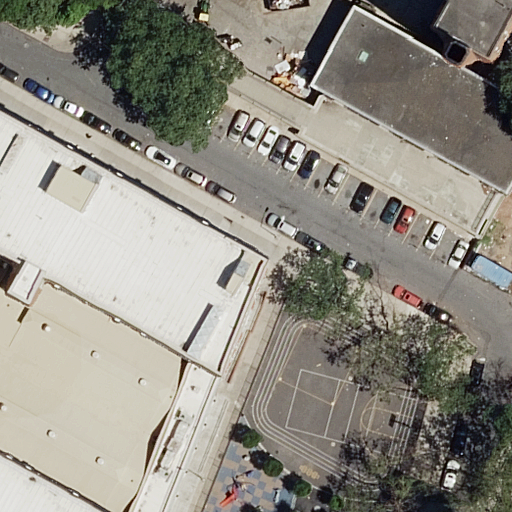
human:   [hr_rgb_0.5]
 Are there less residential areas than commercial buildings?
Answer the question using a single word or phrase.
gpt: no

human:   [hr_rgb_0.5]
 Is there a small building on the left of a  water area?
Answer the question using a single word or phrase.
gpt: no

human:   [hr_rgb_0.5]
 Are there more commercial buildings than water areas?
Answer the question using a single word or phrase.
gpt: no

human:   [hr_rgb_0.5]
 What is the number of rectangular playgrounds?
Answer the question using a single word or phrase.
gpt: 1

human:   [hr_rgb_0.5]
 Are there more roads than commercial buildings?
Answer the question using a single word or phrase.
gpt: yes

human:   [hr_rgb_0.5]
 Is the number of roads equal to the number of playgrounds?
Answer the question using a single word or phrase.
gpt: no

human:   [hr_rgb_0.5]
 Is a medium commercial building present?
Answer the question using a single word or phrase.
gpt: no

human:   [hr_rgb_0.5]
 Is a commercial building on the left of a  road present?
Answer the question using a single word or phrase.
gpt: no

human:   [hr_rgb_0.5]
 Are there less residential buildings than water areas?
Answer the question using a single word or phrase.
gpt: no

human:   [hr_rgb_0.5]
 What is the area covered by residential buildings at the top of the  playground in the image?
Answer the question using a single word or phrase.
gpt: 321m2

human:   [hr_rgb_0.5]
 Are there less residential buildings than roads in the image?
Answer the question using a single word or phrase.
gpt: yes

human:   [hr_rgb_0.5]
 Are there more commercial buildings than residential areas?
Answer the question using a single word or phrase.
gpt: no

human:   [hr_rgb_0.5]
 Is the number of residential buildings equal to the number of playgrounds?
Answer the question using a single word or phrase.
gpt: no

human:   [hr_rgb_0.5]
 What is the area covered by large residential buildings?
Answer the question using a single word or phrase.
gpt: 0m2

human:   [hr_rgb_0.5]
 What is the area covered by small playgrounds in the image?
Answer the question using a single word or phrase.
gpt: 0m2

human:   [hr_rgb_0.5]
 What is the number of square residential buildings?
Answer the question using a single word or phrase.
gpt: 0

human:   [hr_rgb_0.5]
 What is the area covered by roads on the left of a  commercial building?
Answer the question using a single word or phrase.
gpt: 0m2

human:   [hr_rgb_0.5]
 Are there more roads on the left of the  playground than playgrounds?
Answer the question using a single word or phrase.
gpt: yes

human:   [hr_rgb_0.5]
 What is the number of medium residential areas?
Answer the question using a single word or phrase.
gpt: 0

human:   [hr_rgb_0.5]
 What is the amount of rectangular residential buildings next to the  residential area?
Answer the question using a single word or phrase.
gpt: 2

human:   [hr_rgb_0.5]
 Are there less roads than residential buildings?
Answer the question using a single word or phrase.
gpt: no

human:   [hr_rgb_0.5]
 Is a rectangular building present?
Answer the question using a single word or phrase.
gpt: yes

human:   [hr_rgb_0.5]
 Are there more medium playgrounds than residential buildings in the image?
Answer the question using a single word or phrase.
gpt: no

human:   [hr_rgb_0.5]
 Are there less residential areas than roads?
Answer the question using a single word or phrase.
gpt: yes

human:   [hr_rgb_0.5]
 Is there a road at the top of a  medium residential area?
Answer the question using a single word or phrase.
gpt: no

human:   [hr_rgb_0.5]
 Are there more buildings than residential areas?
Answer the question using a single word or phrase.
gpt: yes

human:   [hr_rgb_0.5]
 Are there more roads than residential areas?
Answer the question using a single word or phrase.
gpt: yes

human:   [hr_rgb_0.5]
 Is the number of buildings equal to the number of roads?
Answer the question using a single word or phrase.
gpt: no

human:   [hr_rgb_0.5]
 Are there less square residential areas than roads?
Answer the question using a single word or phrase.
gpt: yes

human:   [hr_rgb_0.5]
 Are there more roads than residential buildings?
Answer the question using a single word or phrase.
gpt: yes

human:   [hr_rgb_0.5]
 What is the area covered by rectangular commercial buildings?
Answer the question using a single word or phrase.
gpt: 0m2

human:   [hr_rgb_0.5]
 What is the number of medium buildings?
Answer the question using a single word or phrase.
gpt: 2

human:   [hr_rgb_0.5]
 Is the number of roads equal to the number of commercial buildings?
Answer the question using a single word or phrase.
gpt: no

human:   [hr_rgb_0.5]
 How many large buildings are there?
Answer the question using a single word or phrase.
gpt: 0

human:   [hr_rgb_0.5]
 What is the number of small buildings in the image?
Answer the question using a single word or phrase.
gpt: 1

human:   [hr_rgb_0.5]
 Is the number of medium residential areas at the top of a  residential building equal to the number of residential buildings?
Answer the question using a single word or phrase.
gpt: no